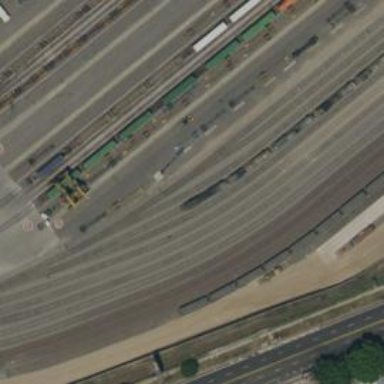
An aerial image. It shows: Abandoned railway yard.